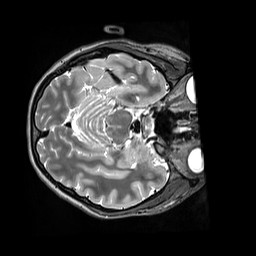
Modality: T2w
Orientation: axial
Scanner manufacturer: siemens
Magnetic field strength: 3 T
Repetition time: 3.2 s
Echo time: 0.451 s